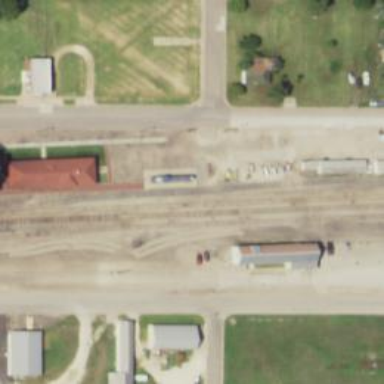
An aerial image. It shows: Railway siding with rails.